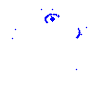
Particle: kaon